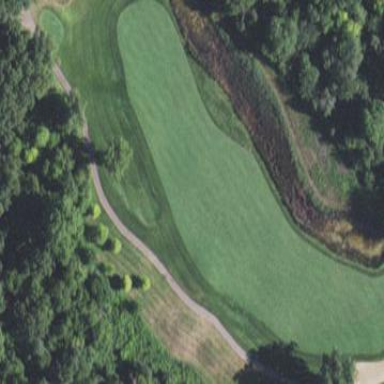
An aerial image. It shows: Picturesque scene of golf course with lateral water hazard.